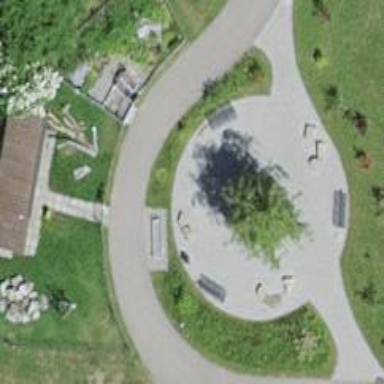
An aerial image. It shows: Bench for seating.